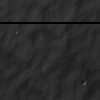
Atmospheric dust classification: not_dusty